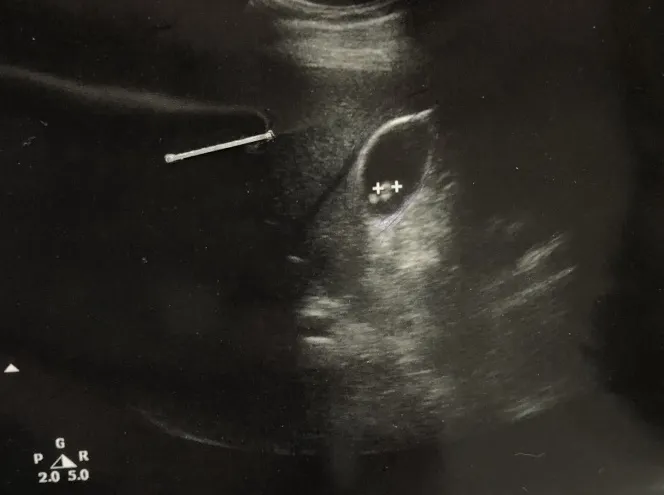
An ultrasound picture of the gall bladder showing the presence of gall stones with thick bile and slight increase in the wall thickness.
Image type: radiology (ultrasound)